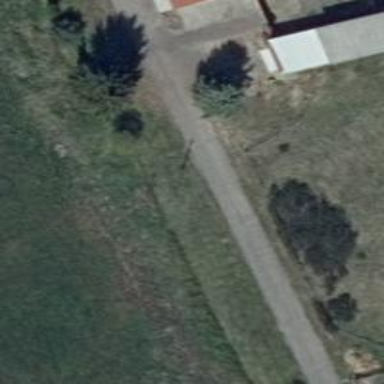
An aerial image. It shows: Paved residential road.